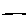
Label: line